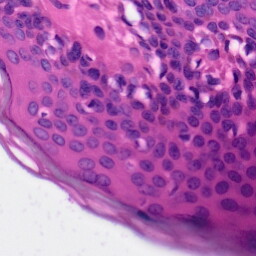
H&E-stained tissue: Skin